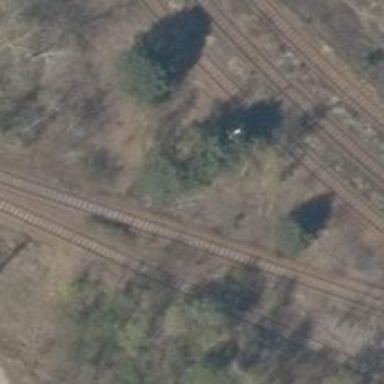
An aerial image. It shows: Abandoned railway.